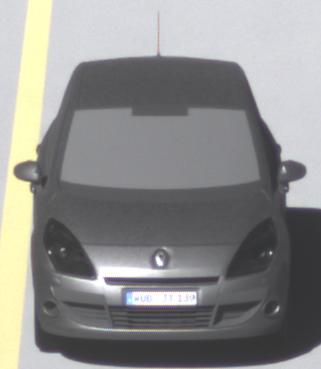
Make: Renault
Model: Scénic 1.6 16V 110
Detailed model: Scénic (III)
Model produced from: 2009/06
Model produced until: 2010/08
Doors: 5
Color: gray
Road condition: dry road
Daytime: midday
Contrast: high contrast